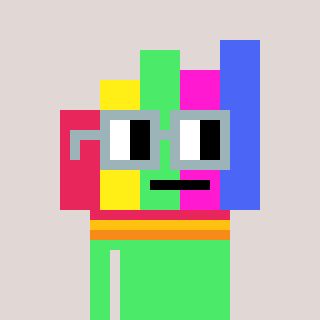
a pixel art character with square dark gray glasses, a bar chart-shaped head and a teal-colored body on a warm background